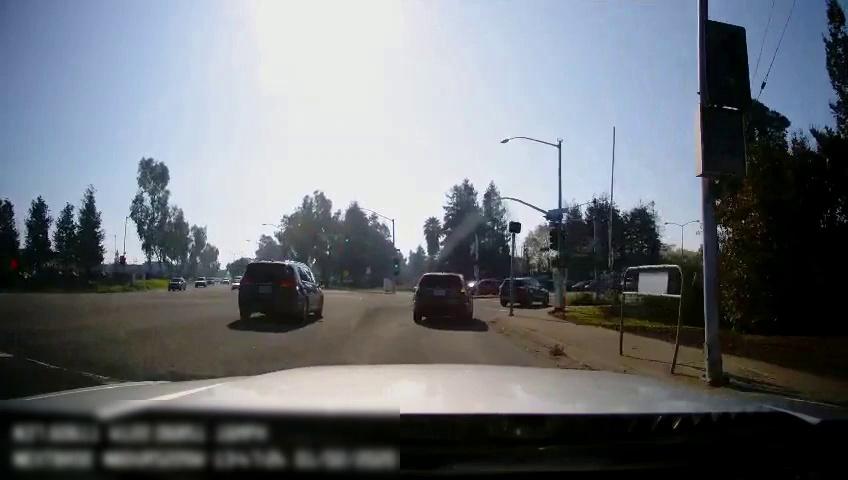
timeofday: Dusk/Dawn/Twilight
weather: Sunny
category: Drivable Space
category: Vehicles | SUV
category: Vehicles | SUV
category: Vehicles | SUV
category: Vehicles | SUV
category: Vehicles | SUV
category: Vehicles | Car
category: Vehicles | Car
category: Vehicles | Car
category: Traffic | Lights
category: Traffic | Lights
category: Traffic | Lights
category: Traffic | Lights
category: Traffic | Lights
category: Traffic | Lights